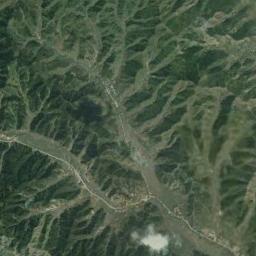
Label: mountain